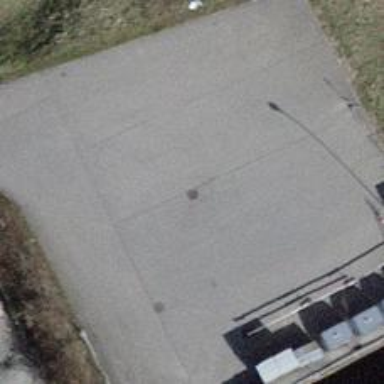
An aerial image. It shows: Recycling container at amenity designated for recycling.